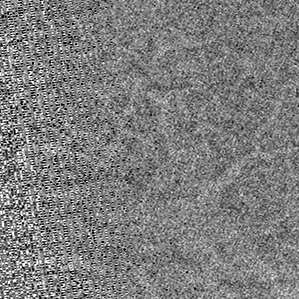
Label: frost